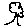
Label: tree